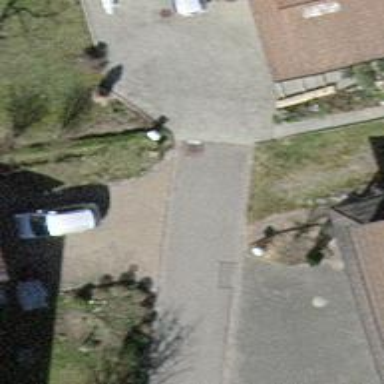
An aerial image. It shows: Concrete steps.